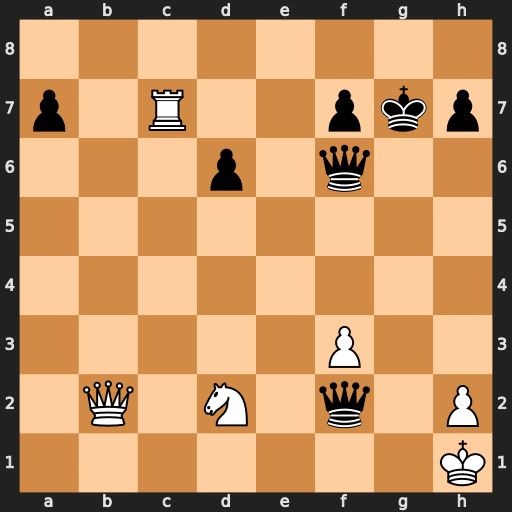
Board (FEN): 8/p1R2pkp/3p1q2/8/8/5P2/1Q1N1q1P/7K
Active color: w
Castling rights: -
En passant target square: -
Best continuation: Qxf6+ Kxf6 Ne4+ Ke6 Nxf2